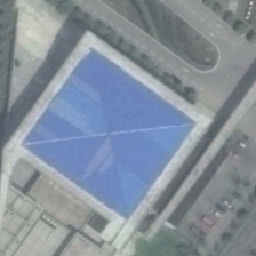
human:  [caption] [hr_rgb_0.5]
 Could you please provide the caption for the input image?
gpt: Parking lot next to Blue Convention Center in Square

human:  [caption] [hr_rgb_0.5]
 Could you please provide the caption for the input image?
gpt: There is a parking lot next to the Blue Convention Center in the square.

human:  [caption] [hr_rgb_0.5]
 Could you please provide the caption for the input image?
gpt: Parking at Blue Convention Center Plaza

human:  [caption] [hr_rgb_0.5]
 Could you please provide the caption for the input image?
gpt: There is a parking lot next to the Blue Square Convention Center.

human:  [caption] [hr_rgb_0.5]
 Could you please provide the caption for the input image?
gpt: There is a parking lot next to the Blue Convention Center in a square.